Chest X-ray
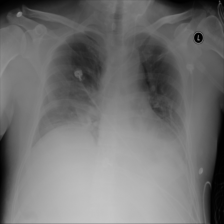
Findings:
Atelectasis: negative
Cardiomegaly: negative
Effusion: negative
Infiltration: positive
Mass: negative
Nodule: negative
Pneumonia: negative
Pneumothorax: negative
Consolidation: negative
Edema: negative
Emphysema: negative
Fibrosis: negative
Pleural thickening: negative
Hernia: negative